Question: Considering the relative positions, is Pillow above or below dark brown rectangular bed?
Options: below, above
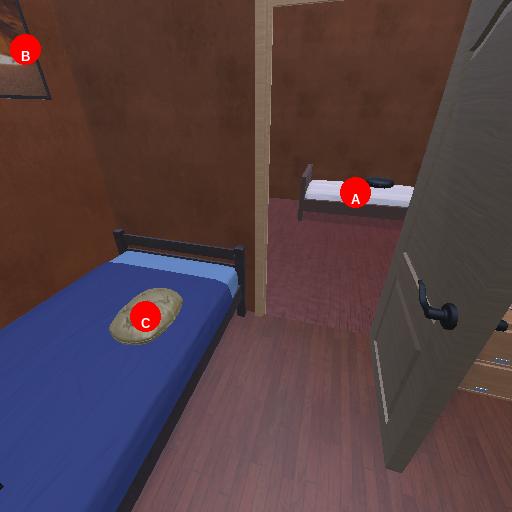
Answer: below